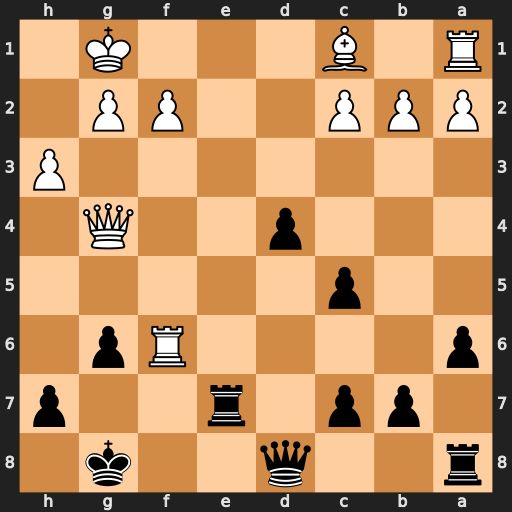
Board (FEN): r2q2k1/1pp1r2p/p4Rp1/2p5/3p2Q1/7P/PPP2PP1/R1B3K1
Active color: b
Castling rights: -
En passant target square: -
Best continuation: Re1+ Kh2 Qxf6